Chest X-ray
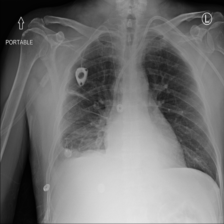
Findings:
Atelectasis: positive
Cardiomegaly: negative
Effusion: positive
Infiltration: positive
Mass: negative
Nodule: negative
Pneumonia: negative
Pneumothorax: negative
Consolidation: negative
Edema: negative
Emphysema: negative
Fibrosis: negative
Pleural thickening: negative
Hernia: negative